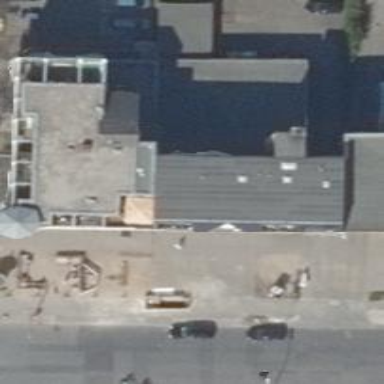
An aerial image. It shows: Saltbox shaped roof on apartment building.